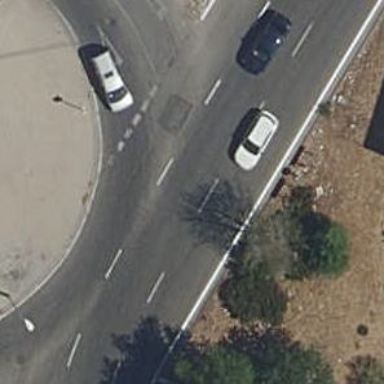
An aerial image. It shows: Secondary road leading to roundabout.